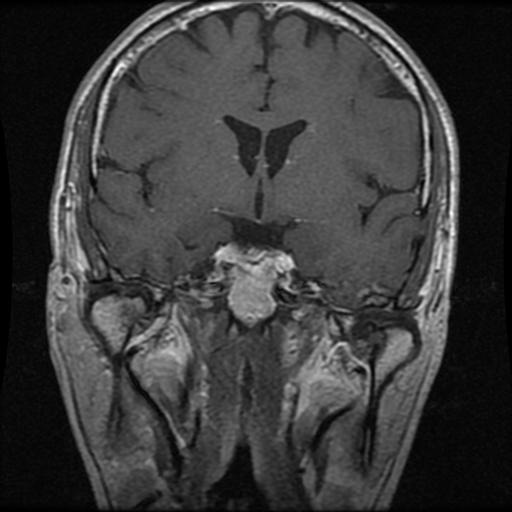
Label: pituitary